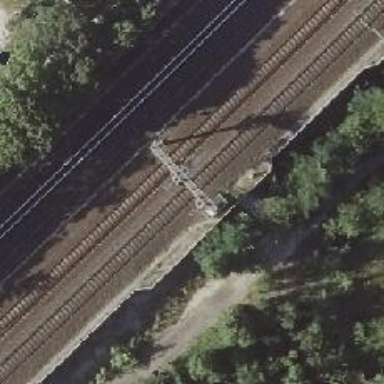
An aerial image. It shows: Railway signal.